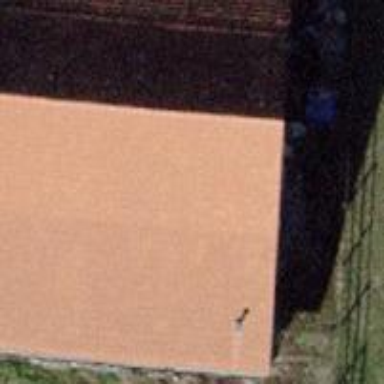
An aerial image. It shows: Farm auxiliary building with gabled roof.